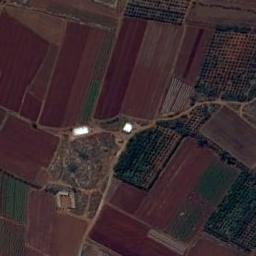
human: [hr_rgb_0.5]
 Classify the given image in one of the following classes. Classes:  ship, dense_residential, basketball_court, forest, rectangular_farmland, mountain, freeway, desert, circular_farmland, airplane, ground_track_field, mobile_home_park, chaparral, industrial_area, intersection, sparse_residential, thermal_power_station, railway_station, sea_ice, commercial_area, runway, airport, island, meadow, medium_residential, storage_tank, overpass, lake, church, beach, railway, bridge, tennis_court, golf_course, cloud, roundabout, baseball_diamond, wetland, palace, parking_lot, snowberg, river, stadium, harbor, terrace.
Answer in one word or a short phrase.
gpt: rectangular_farmland